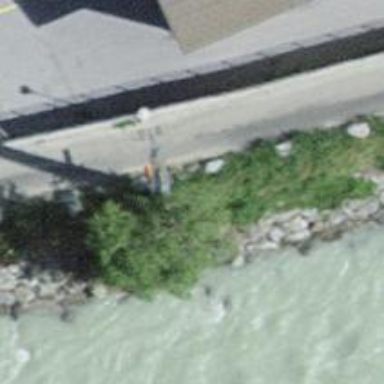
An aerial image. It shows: Pole with roof-covered pipeline marker.